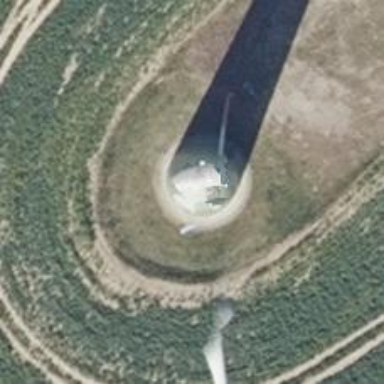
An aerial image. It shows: Wind generator powered by wind. The generator type is horizontal axis and it uses wind turbines.